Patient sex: M
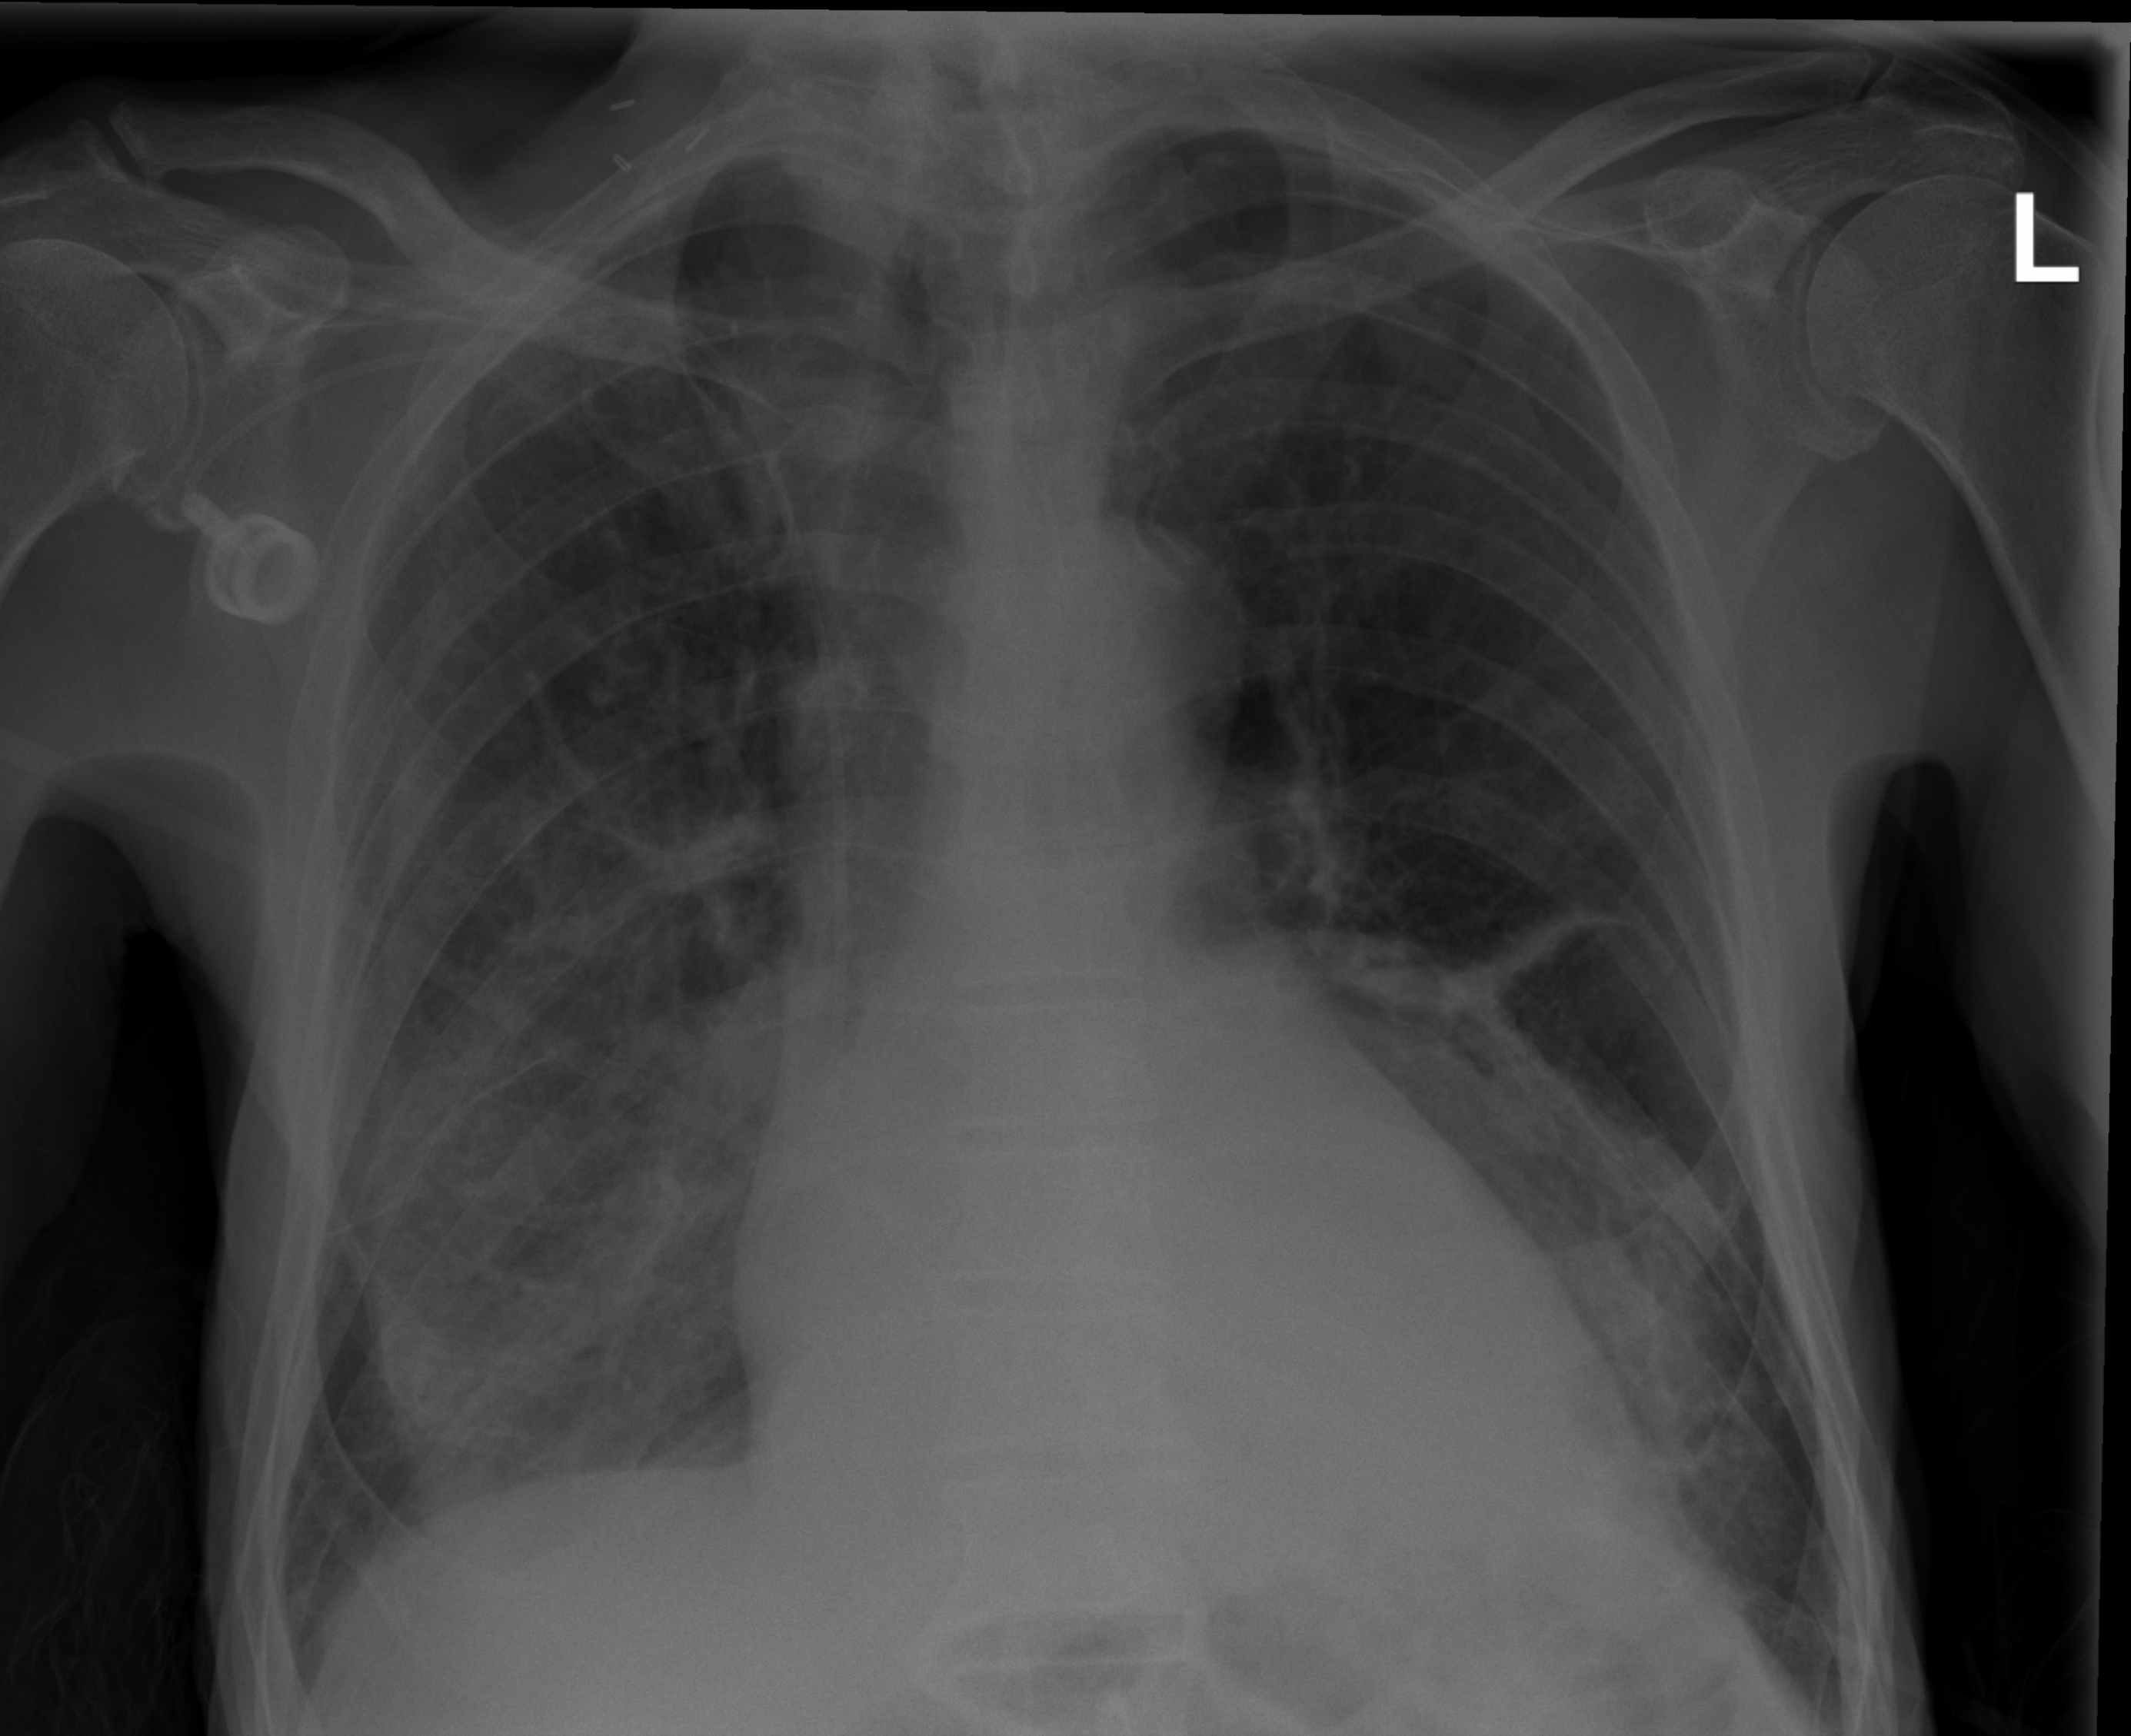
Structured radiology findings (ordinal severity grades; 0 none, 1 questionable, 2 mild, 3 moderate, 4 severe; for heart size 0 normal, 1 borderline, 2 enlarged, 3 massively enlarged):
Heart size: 0
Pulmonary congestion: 0
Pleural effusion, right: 0
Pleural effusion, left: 0
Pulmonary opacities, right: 3
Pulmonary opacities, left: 2
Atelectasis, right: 3
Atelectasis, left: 2